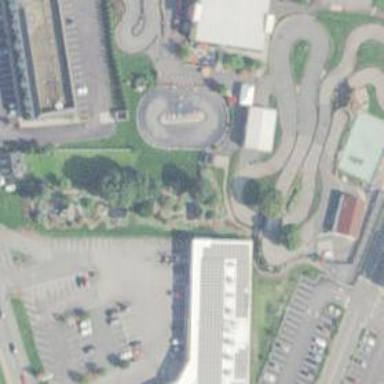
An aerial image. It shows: Motor sport raceway.